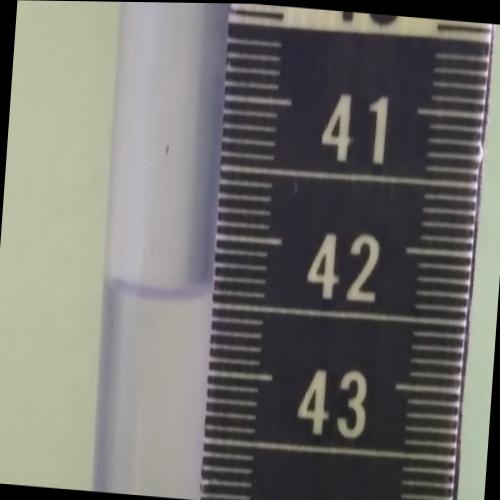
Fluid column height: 42.4 cm